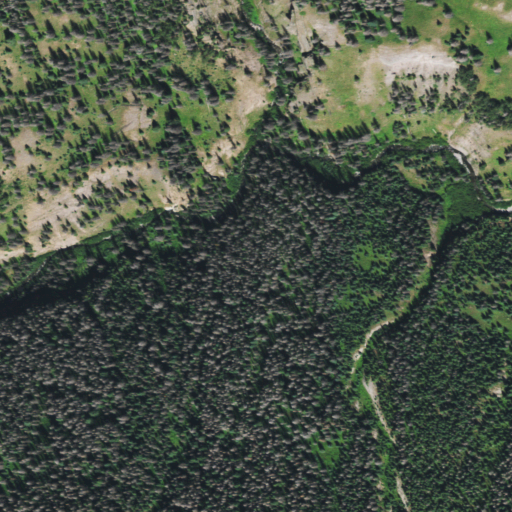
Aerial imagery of valley in Colorado named Cañon Rincon containing evergreen forest, deciduous forest, woody wetlands, and grassland